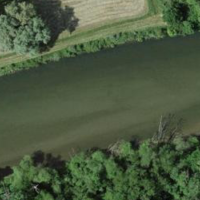
EUNIS habitat code: 15
Species observed at this site:
Hippophae rhamnoides